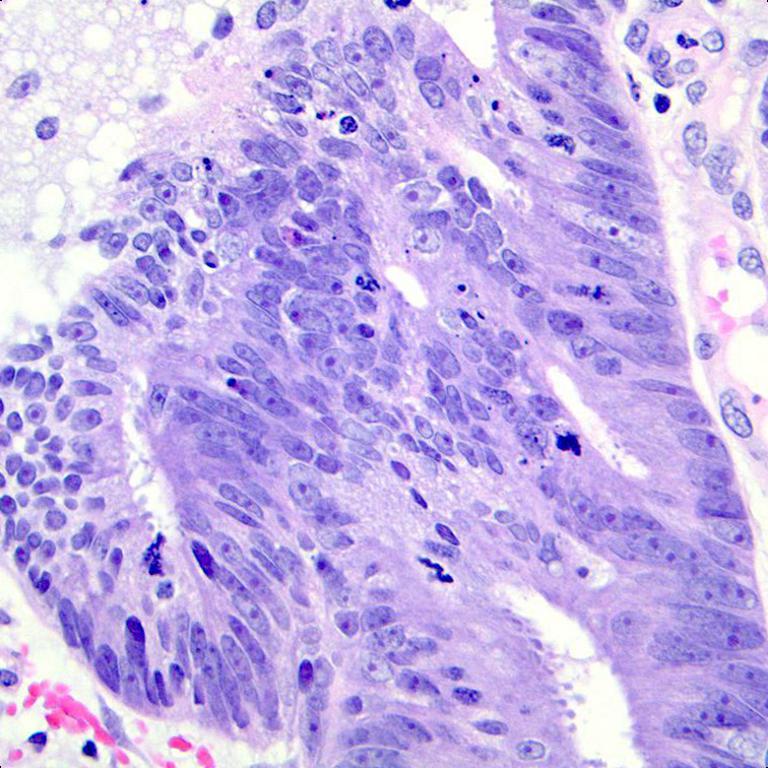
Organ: colon
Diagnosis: adenocarcinomas